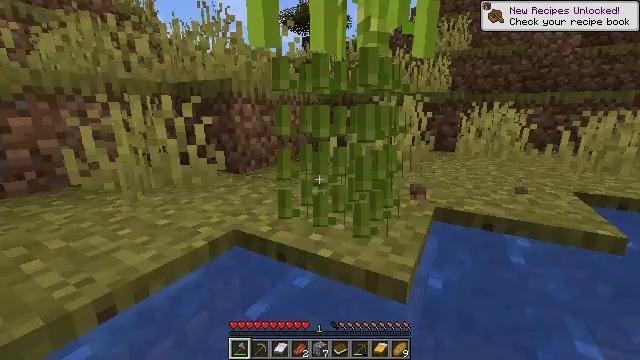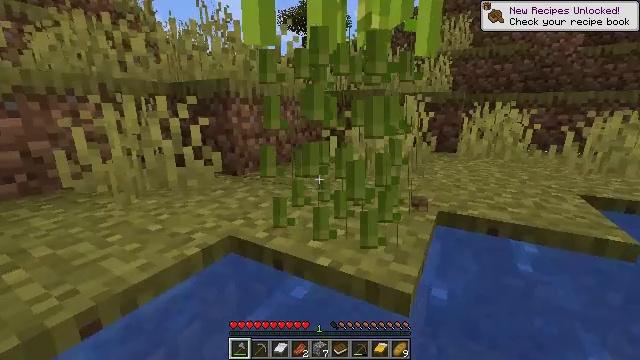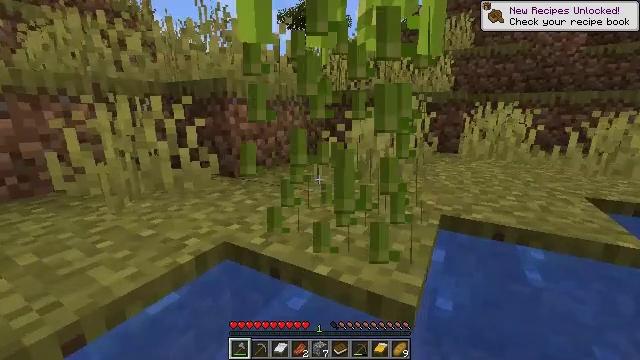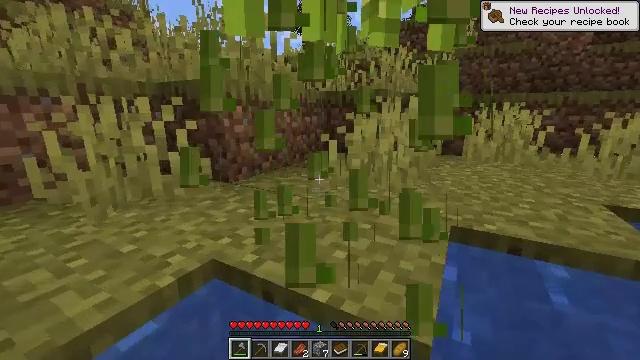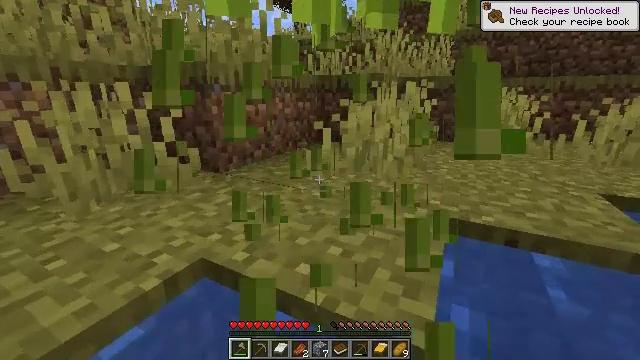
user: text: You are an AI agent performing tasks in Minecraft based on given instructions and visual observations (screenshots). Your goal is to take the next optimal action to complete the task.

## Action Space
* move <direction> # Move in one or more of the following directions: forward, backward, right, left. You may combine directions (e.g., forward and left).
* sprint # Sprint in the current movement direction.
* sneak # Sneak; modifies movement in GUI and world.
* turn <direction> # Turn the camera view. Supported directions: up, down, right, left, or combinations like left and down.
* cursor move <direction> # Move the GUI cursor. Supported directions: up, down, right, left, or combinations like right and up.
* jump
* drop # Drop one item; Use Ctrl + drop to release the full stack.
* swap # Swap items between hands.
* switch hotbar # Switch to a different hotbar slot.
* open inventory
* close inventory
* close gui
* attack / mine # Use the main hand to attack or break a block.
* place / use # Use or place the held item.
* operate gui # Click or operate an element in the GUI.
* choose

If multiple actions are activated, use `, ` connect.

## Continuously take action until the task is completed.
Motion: motion action
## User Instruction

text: Harvest sugar cane from the plant.
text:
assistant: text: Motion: move forward, sprint, attack / mine
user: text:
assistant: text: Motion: move forward, sprint
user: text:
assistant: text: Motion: move forward, sprint, jump
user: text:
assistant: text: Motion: move forward, sprint, turn right and down, jump
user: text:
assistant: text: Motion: sprint, jump